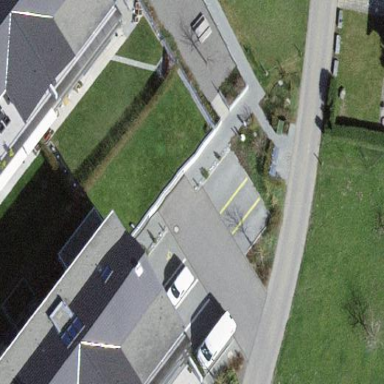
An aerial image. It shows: Parking area.